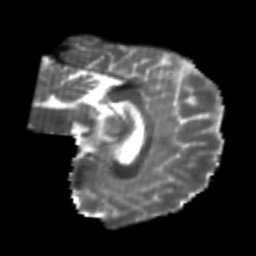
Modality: T2w
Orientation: sagittal
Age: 22
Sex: female
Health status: healthy
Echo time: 0.074 s